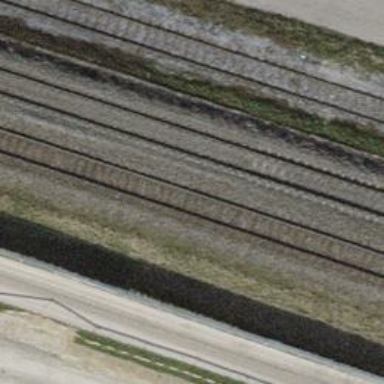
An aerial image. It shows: Railway track with contact line for electrification.